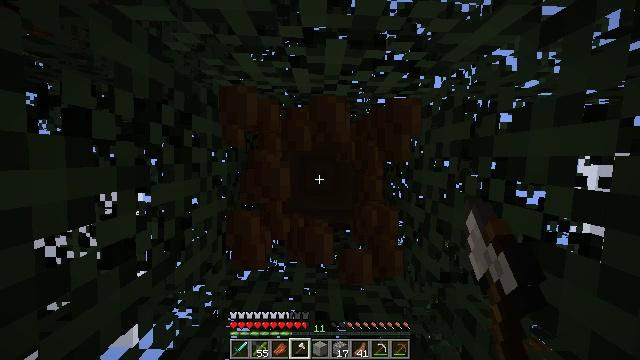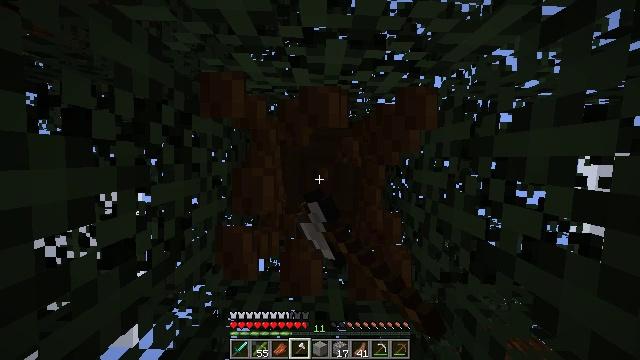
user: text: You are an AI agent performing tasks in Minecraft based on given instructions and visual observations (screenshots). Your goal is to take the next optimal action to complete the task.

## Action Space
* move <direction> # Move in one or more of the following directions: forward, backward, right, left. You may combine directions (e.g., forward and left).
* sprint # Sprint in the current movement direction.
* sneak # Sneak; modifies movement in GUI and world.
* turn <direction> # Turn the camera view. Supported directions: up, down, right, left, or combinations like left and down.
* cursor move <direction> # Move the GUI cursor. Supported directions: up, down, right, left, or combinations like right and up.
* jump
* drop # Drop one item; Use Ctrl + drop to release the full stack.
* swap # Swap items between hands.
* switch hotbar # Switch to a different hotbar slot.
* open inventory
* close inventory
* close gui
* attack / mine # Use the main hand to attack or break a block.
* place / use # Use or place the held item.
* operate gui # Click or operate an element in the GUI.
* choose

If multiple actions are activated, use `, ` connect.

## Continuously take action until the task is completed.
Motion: motion action
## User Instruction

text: Gather spruce log by chopping the tree.
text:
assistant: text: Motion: attack / mine
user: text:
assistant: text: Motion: attack / mine